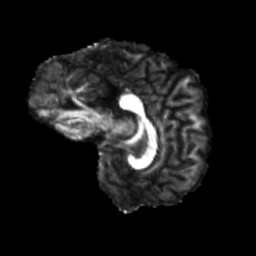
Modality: FA
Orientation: sagittal
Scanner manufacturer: siemens
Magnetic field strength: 3 T
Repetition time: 4 s
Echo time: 0.0594 s